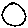
Label: circle